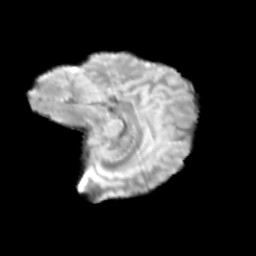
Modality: T2w
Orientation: sagittal
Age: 12
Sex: female
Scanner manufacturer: siemens
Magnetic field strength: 3 T
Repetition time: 3.8 s
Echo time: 0.07 s